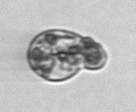
Label: Karenia